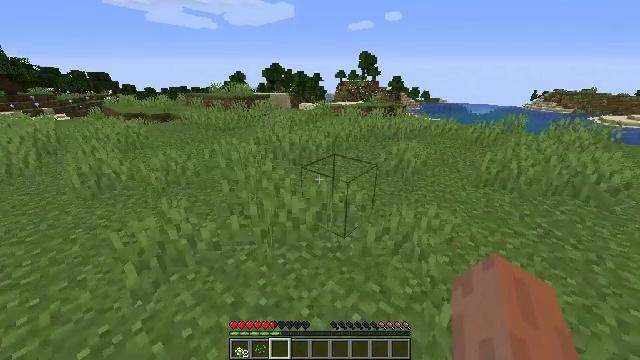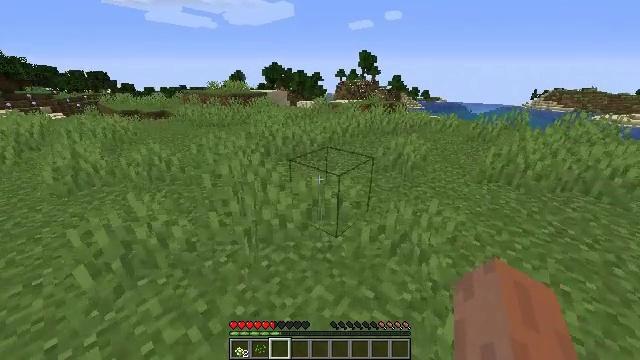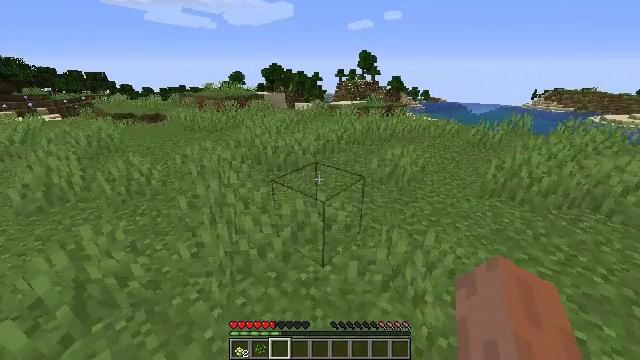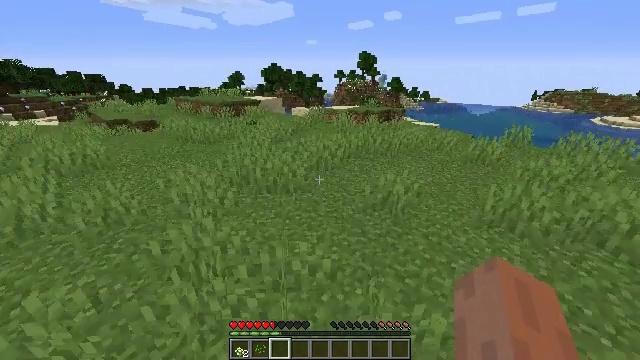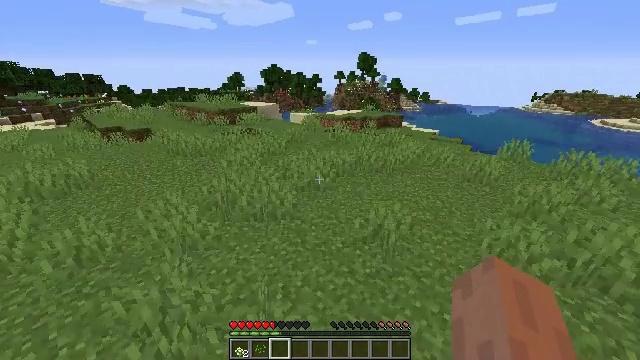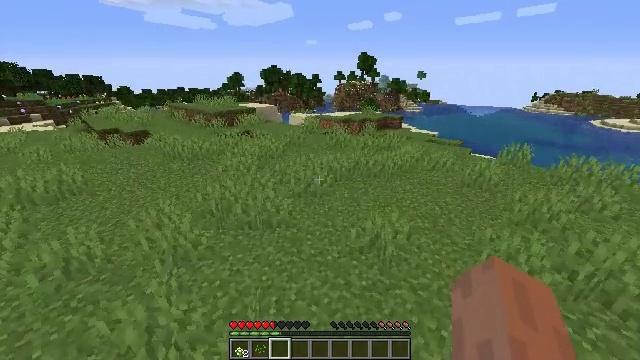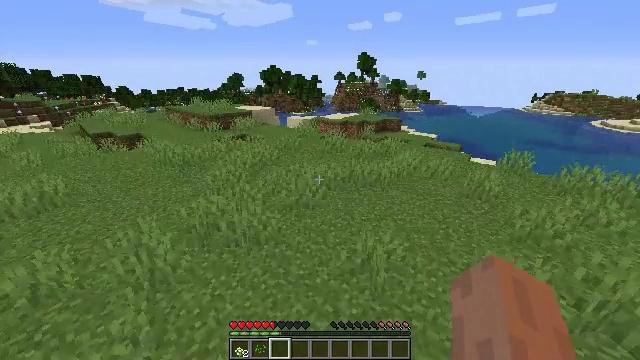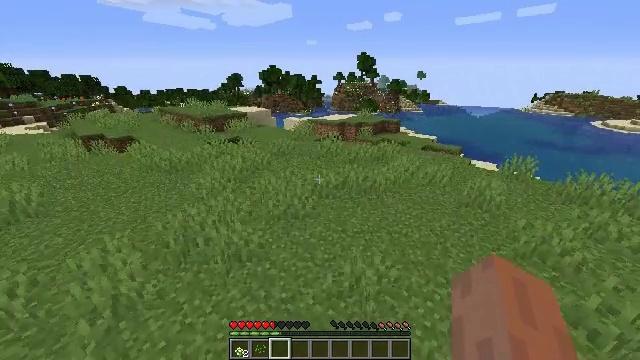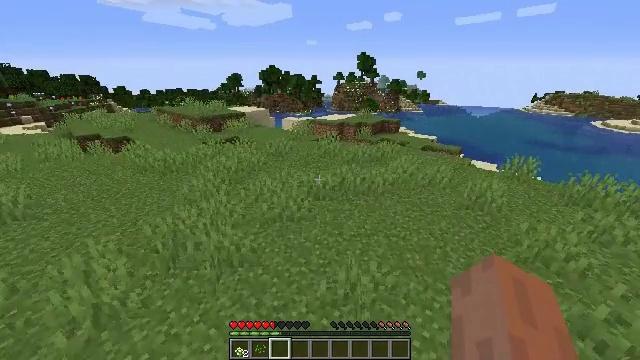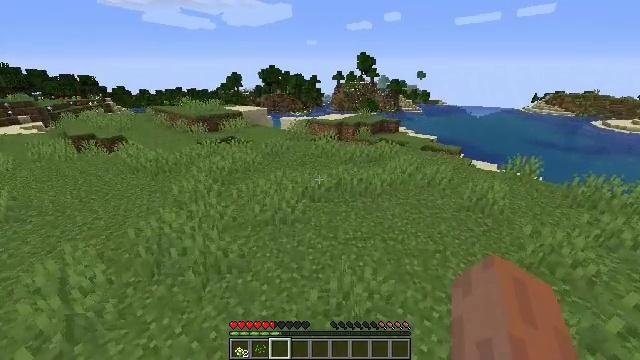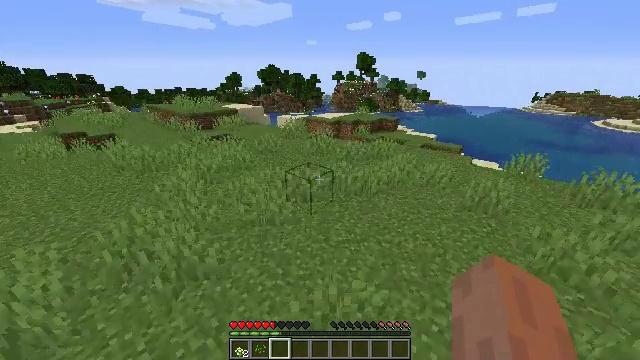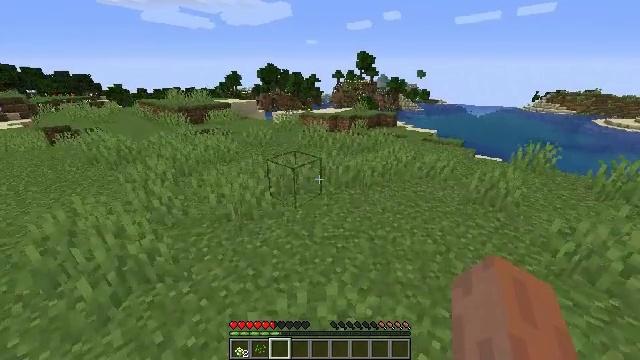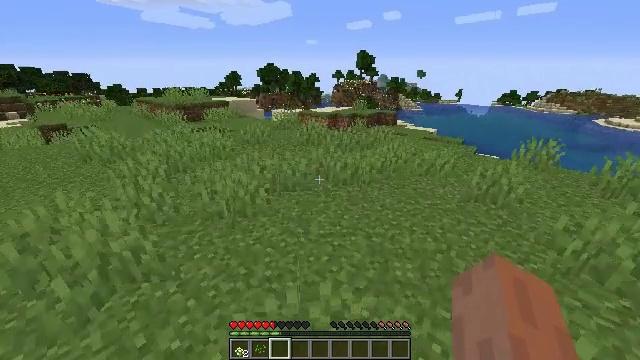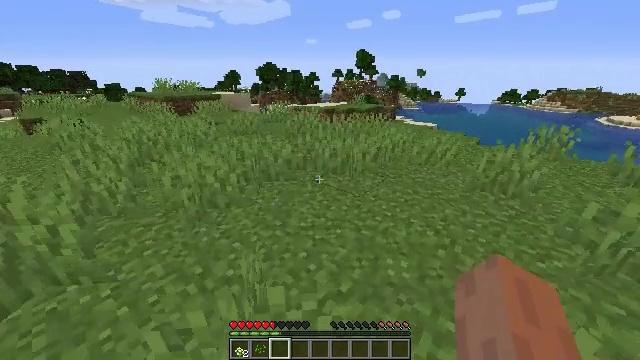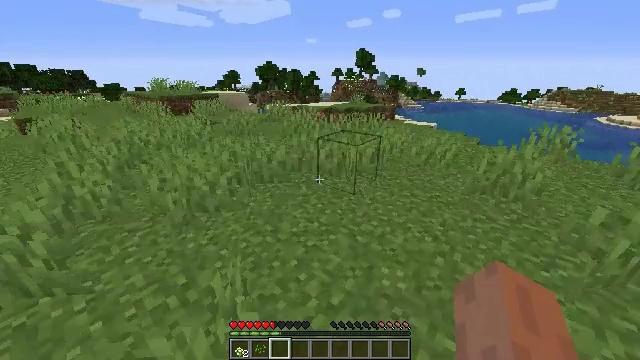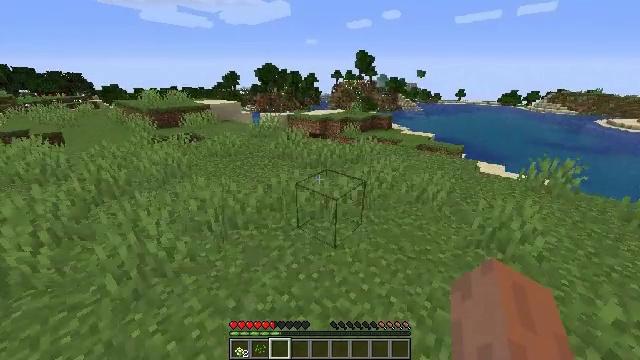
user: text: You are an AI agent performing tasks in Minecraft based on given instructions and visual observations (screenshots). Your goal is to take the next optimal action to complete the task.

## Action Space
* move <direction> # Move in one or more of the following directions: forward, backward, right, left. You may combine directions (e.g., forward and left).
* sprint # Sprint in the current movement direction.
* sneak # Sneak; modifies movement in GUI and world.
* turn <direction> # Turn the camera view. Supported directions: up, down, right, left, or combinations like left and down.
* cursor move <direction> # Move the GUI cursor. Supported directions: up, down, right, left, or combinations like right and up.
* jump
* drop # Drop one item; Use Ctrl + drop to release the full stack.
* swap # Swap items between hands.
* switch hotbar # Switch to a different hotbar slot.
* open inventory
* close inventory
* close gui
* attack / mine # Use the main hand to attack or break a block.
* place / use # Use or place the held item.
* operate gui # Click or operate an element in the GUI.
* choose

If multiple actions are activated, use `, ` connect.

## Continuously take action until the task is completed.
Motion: motion action
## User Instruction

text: Clear the seagrass to get an item.
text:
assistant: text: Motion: move forward and move right, jump
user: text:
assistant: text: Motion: move forward and move right, jump
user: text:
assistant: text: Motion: move forward and move right, jump
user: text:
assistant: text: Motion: move forward and move right, sprint, jump
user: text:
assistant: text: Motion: move forward and move right, sprint, jump
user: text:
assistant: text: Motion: move forward and move right, sprint, jump
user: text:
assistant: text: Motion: move forward and move right, sprint, jump
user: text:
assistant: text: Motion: move forward and move right, sprint, jump
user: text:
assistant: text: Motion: move forward and move right, sprint, jump
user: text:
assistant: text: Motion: move forward and move right, sprint, jump
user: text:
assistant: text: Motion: move forward and move right, sprint, jump
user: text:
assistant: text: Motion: move forward and move right, sprint, jump
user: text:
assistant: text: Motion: move forward and move right, sprint, jump
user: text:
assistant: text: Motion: move forward and move right, sprint, jump
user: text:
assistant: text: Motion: move forward and move right, sprint, jump
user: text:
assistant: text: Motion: move forward and move right, sprint, jump
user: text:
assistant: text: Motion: move forward and move right, sprint, turn down, jump
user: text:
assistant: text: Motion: move forward and move right, sprint, turn down, jump
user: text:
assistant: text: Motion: move forward and move right, sprint, turn down, jump
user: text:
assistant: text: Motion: move forward and move right, sprint, jump
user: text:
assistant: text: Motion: move forward and move right, sprint, jump
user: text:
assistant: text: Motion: move forward and move right, sprint, jump
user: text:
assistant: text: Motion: move forward and move right, sprint, jump
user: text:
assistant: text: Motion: move forward and move right, sprint, jump
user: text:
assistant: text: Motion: move forward and move right, sprint, turn left and down, jump
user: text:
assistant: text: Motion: move forward and move right, sprint, turn left and down, jump
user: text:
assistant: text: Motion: move forward and move right, sprint, turn left and down, jump
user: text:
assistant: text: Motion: move forward and move right, sprint, jump
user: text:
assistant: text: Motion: move forward and move right, sprint, jump
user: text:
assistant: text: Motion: move forward and move right, sprint, jump